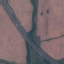
Label: Highway